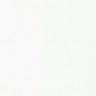
Metastatic tissue present: no